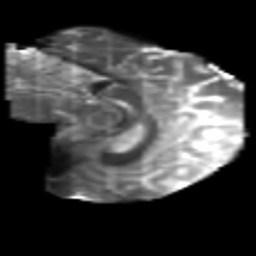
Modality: T2w
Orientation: sagittal
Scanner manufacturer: philips
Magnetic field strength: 3 T
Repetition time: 8.6 s
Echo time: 0.127 s